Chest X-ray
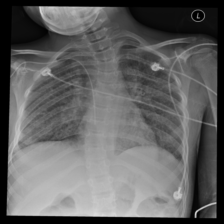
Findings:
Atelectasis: negative
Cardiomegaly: negative
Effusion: negative
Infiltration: negative
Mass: negative
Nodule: negative
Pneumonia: negative
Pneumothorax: negative
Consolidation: negative
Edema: negative
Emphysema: negative
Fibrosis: negative
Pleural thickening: negative
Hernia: negative